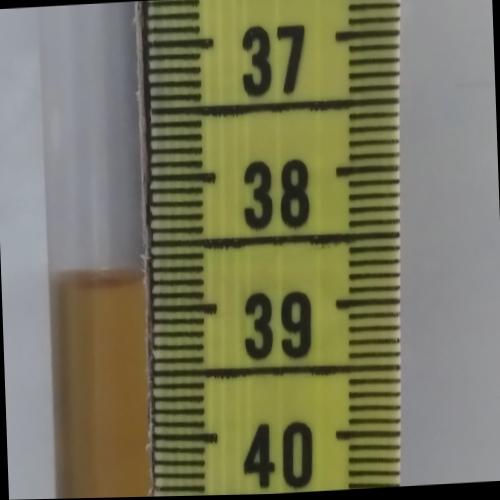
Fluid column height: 38.8 cm